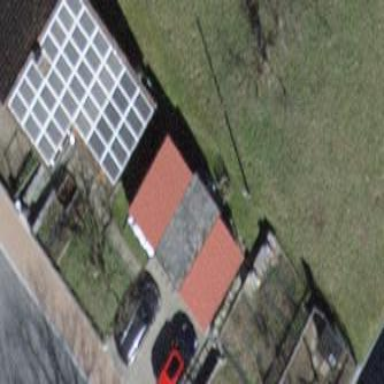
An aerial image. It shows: Garage building.